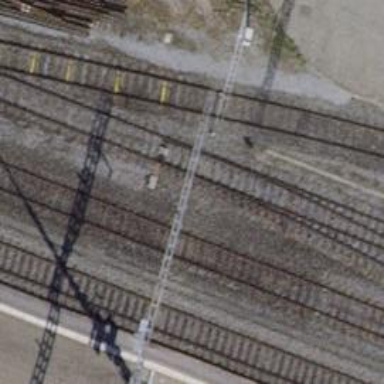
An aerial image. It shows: Railway switch.